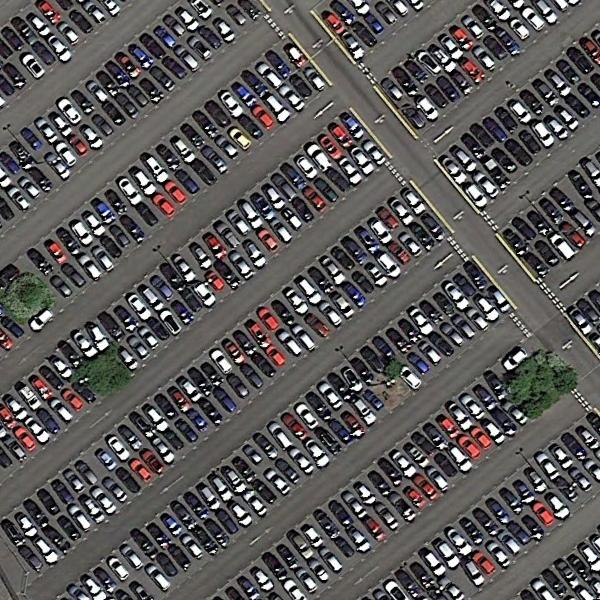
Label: Parking